Interaction volume radius: 10 \u00c5
Interaction volume height: 25 \u00c5
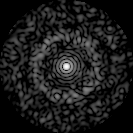
Disorder parameter: 0.826